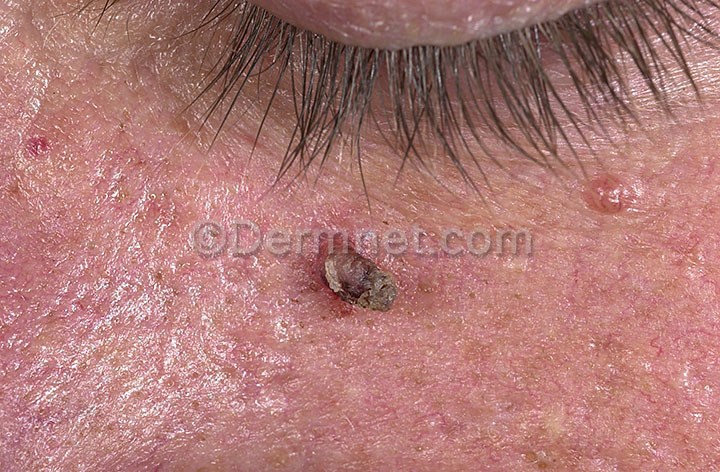
Disease: Actinic Keratosis Basal Cell Carcinoma and other Malignant Lesions